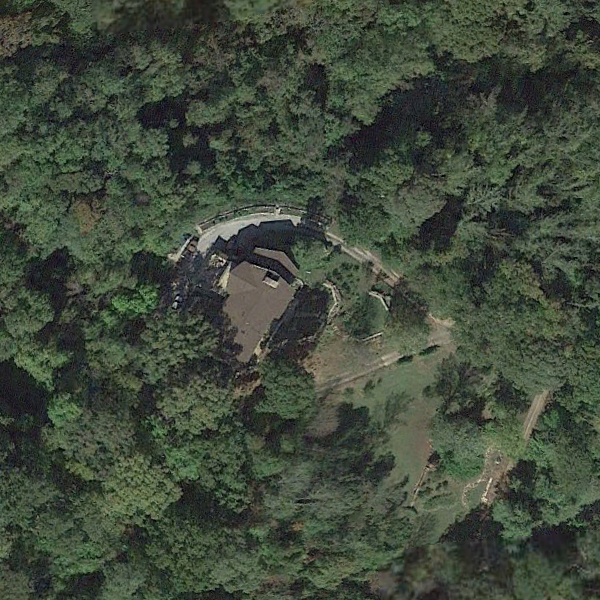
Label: SparseResidential